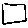
Label: square